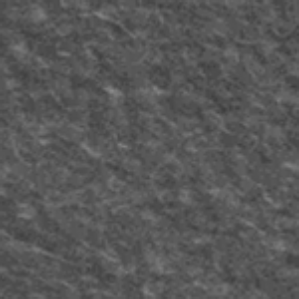
Label: frost